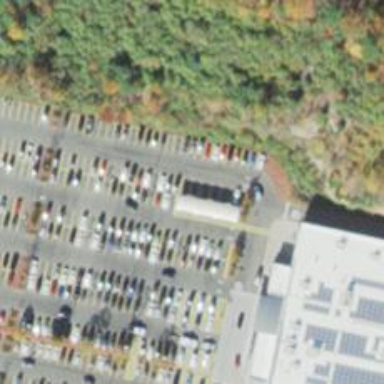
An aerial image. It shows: Trolley bay.